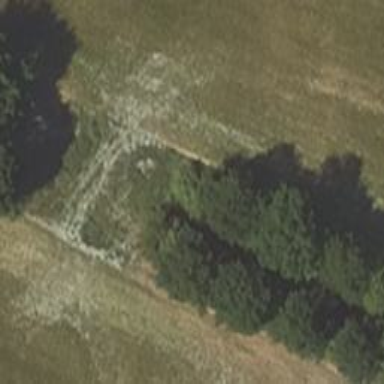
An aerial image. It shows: Row of trees in natural setting.